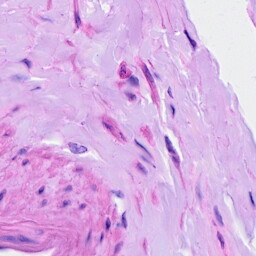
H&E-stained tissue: Ovarian